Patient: sex M, age 64
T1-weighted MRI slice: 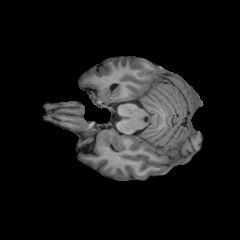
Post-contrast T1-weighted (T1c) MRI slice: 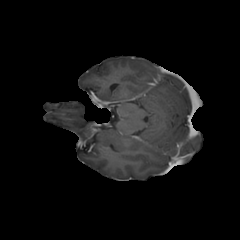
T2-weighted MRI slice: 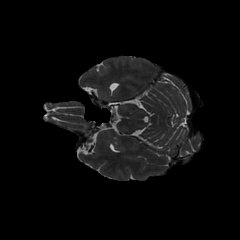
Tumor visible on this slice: no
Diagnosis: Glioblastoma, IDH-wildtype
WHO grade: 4